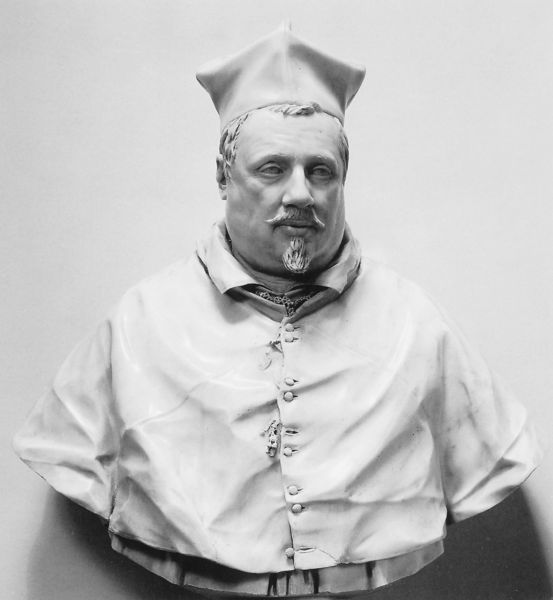
Titel: Büste des Kardinal Scipione Borghese
Künstler: Giuliano Finelli
Institution: New York, The Metropolitan Museum of  Art
Schlagwörter: mann, schatten, umhang, weiß, grau, hut, marmor, mund, nase, ohr, blick, alt, bart, hemd, jacke, kappe, mütze, augen, falten, gesicht, kleidung, kragen, stein, ärmel, bildnis, portrait, porträt, kirche, geistlicher, gewand, haare, mantel, knopf, skulptur, kopfbedeckung, kette, bischof, papst, schnäuzer, dick, schnurbart, knopfloch, büste, robe, tiefe, knöpfe, kinnbart, knopfleiste, ziegenbart, fett, torso, wei0, kardinal, stute, klappe, dicklich, katholizismus, knopflöcher, feist, soutane, marmorbüste, porträtbüste, bishof, t, sbart, knöp0fe, steinbildhauerei